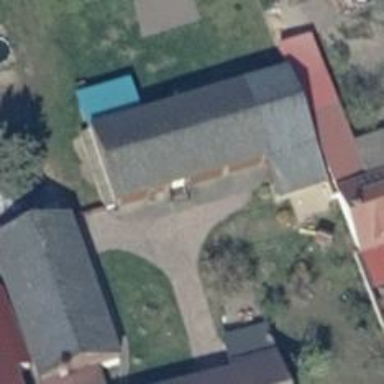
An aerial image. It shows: Building with flat dark grey roof.